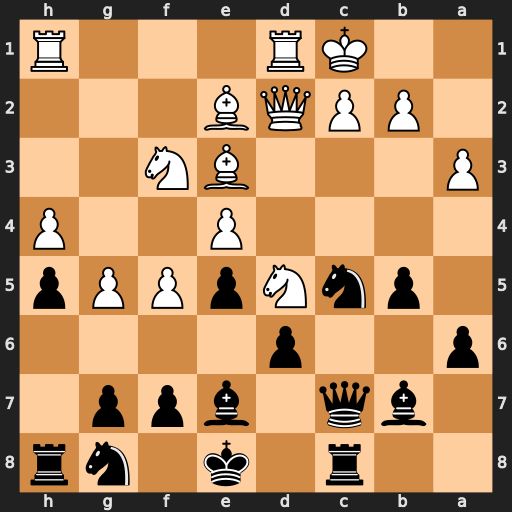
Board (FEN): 2r1k1nr/1bq1bpp1/p2p4/1pnNpPPp/4P2P/P3BN2/1PPQB3/2KR3R
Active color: b
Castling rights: k
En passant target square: -
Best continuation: Nb3+ Kb1 Nxd2+